Interaction volume radius: 5 \u00c5
Interaction volume height: 15 \u00c5
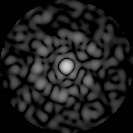
Disorder parameter: 0.8499